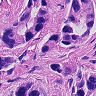
Metastatic tissue present: yes